Question: I have a jQuery datepicker that used to be working very well. However, since yesterday, I must have changed something. When I hover over the calendar, nothing happens. When I click on the calendar, nothing works. But, I am able to change the behaviour of the calendar via code. As you can see, I was able to remove the prev and next buttons in the first calendar. Is there anything I forgot to check? Why can I not select any date of the calendar anymore? Any hint is appreciated. Btw, I checked the code on JSFiddle, and there it is working :(
This is my :
'''
$(function() {
var startDate;
var endDate;
var selectCurrentWeek = function() {
window.setTimeout(function () {
$('#datepicker').find('.ui-datepicker-current-day tr').addClass('ui-state-hover');
$('#datepicker').find('.ui-datepicker-next').remove();
$('#datepicker').find('.ui-datepicker-prev').remove();
}, 1);
}
$('#datepicker').datepicker( {
showOtherMonths: true,
selectOtherMonths: false,
onSelect: function(dateText, inst) {
var date = $(this).datepicker('getDate');
startDate = new Date(date.getFullYear(), date.getMonth(), date.getDate() - date.getDay());
endDate = new Date(date.getFullYear(), date.getMonth(), date.getDate() - date.getDay() + 6);
$('#calendar').weekCalendar('gotoWeek', date);
selectCurrentWeek();
},
beforeShowDay: function(date) {
var cssClass = '';
if(date >= startDate && date <= endDate)
cssClass = 'ui-datepicker-current-day';
return [true, cssClass];
},
onChangeMonthYear: function(year, month, inst) {
selectCurrentWeek();
}
});
$('#datepicker' ).datepicker( "option", $.datepicker.regional[ 'de' ] );
$('#datepicker').find('.ui-datepicker-next').remove();
$('#datepicker').find('.ui-datepicker-prev').remove();
$('#datepicker .ui-datepicker-calendar tr').live('mousemove', function() { $(this).find('td a').addClass('ui-state-hover'); });
$('#datepicker .ui-datepicker-calendar tr').live('mouseleave', function() { $(this).find('td a').removeClass('ui-state-hover'); });
// handling datepicker classes
var startDate;
var endDate;
var selectCurrentWeek_next = function() {
window.setTimeout(function () {
}, 1);
}
$('#datepicker_next_month').datepicker( {
showOtherMonths: true,
selectOtherMonths: true,
onSelect: function(dateText, inst) {
var date = $(this).datepicker('getDate');
$('#calendar').weekCalendar('gotoWeek', date);
selectCurrentWeek_next();
},
beforeShowDay: function(date) {
var cssClass = '';
return [true, cssClass];
},
onChangeMonthYear: function(year, month, inst) {
selectCurrentWeek_next();
}
});
$('#datepicker_next_month' ).datepicker( "option", $.datepicker.regional[ 'de' ] );
$('#datepicker_next_month' ).datepicker().datepicker('setDate','+1m');
$('#datepicker_next_month .ui-datepicker-calendar tr').live('mousemove', function() { $(this).find('td a').addClass('ui-state-hover'); });
$('#datepicker_next_month .ui-datepicker-calendar tr').live('mouseleave', function() { $(this).find('td a').removeClass('ui-state-hover'); });
});
'''
This is the relevant part:
'''
<div id="datepicker"></div>
<div id="datepicker_next_month"></div>
'''
These are the scripts I import:
'''
<script type='text/javascript' src='libs/jquery-1.4.4.min.js'></script>
<script type='text/javascript' src='libs/jquery-ui-1.8.11.custom.min.js'></script>
<script type='text/javascript' src='libs/jquery-ui-i18n.js'></script>
'''
Here is an image of the calendar:

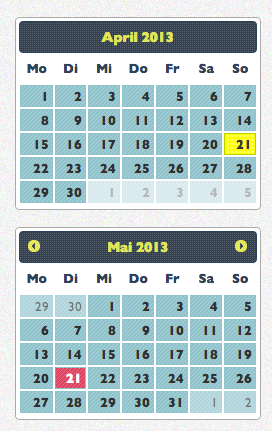
Answer: I finally found the problem. I used Google Chroms Element inspector and discovered, that another div was overlaying the datepicker divs. After fixing that problem, everything works again :)